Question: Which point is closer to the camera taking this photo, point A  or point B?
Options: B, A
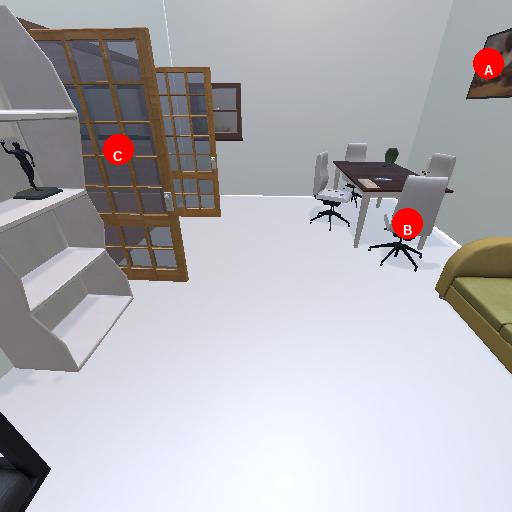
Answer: B